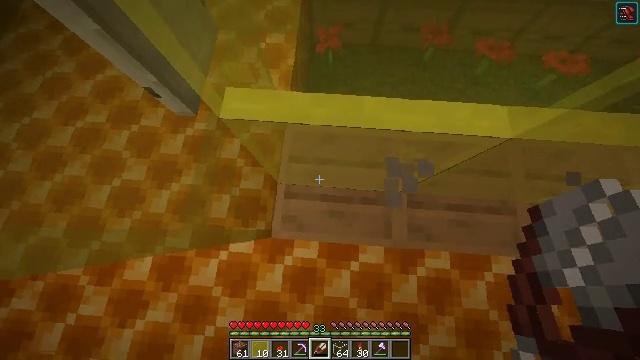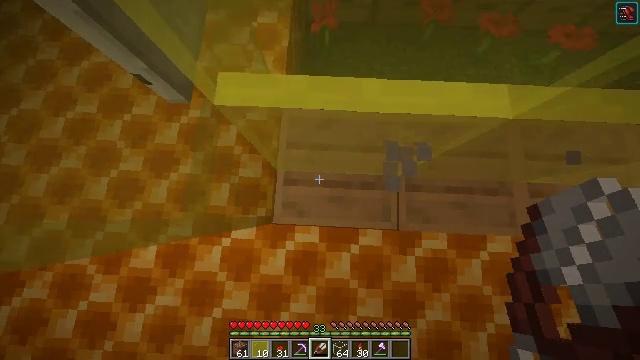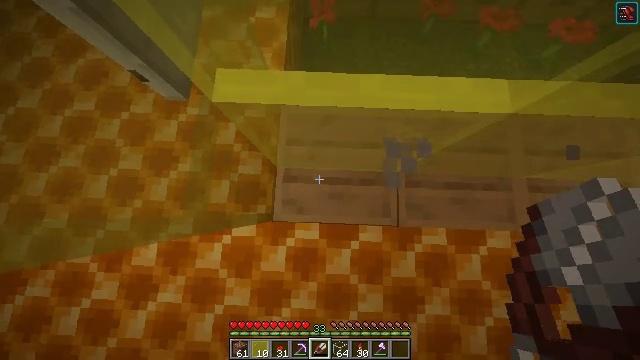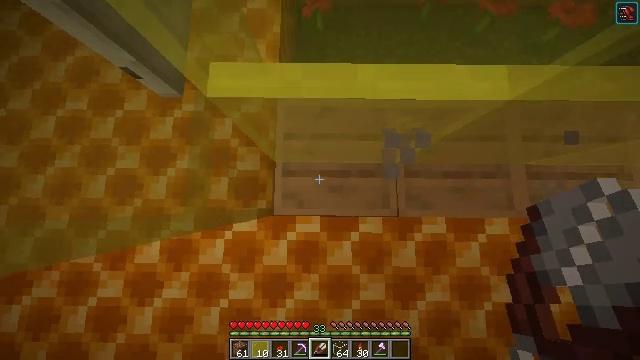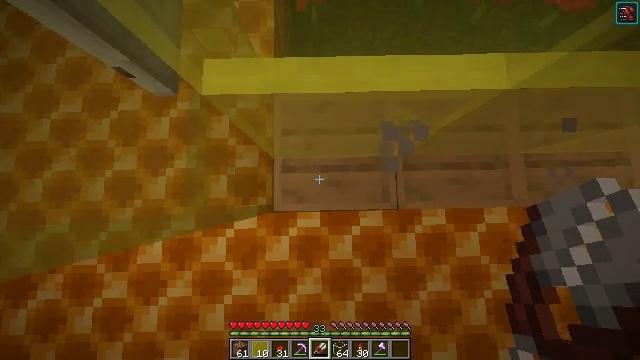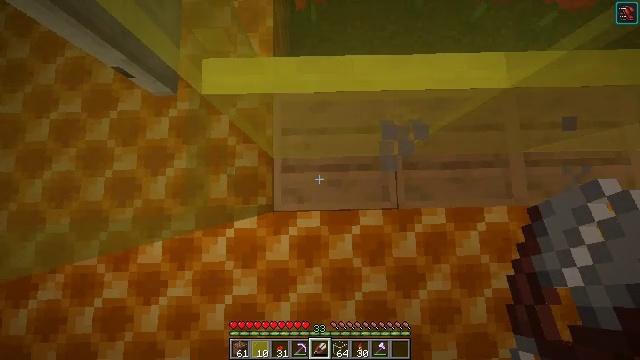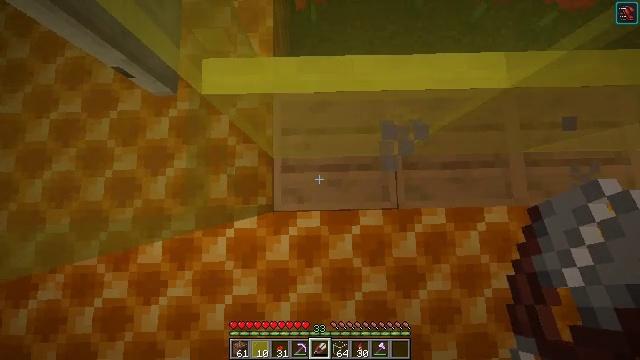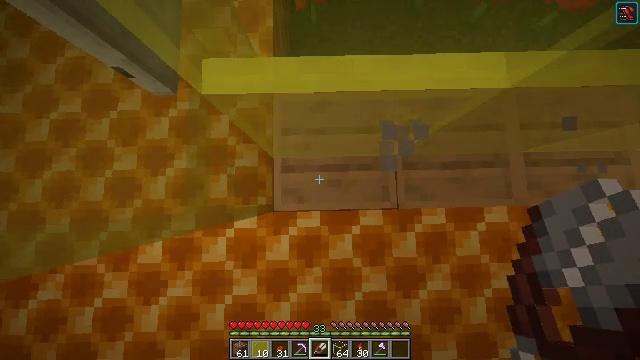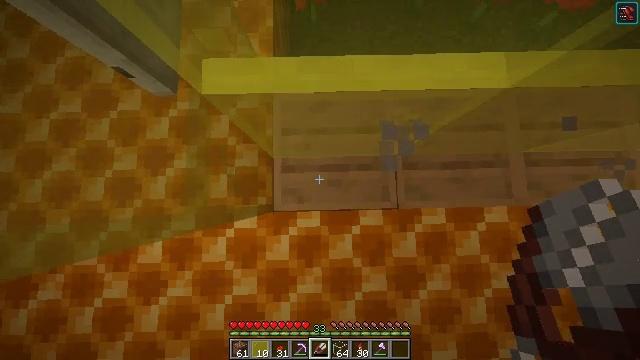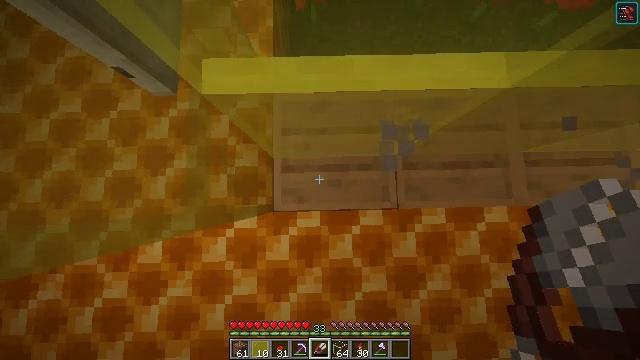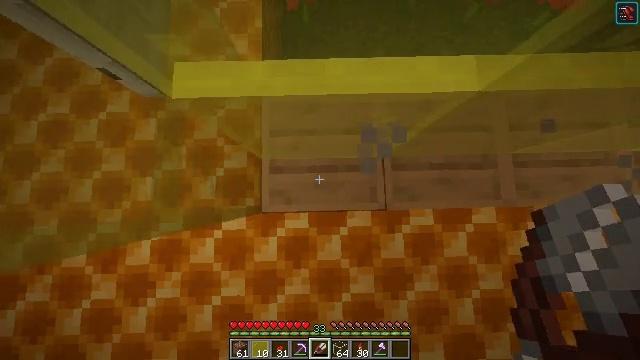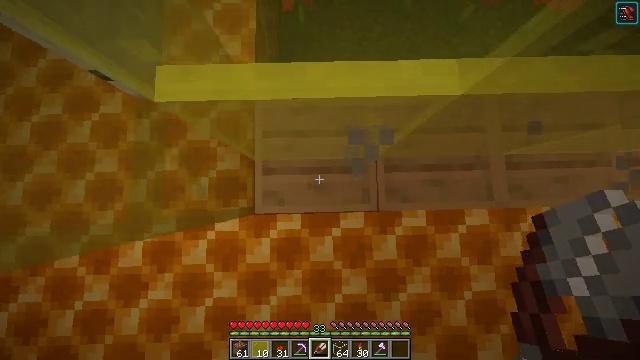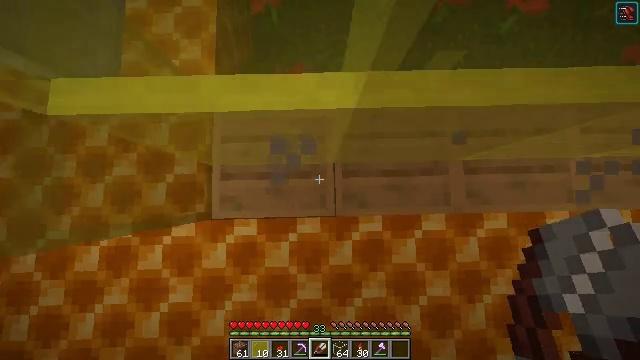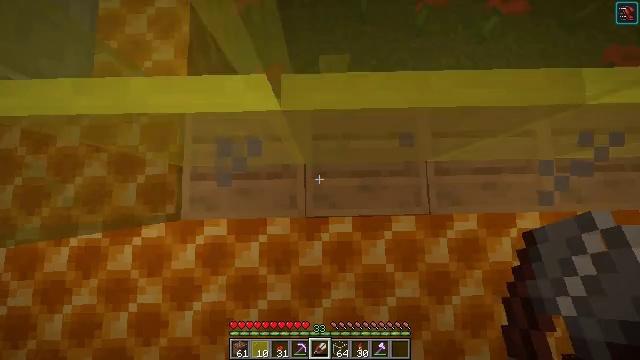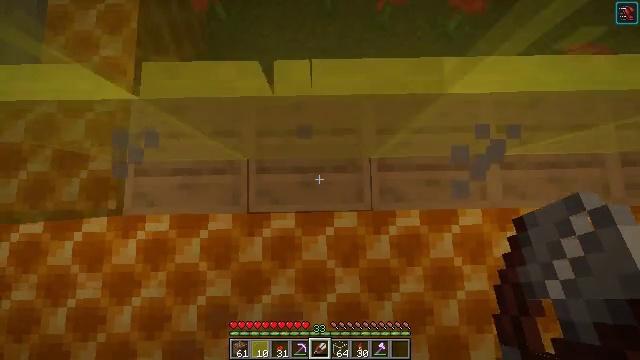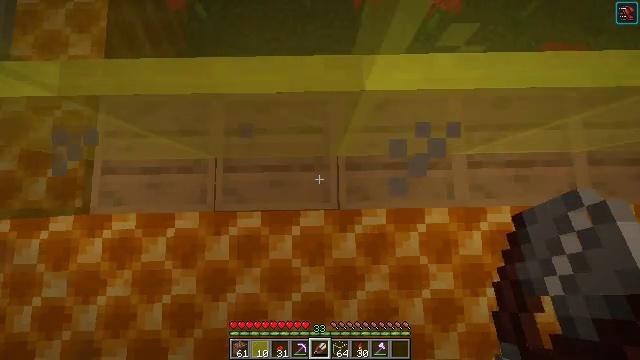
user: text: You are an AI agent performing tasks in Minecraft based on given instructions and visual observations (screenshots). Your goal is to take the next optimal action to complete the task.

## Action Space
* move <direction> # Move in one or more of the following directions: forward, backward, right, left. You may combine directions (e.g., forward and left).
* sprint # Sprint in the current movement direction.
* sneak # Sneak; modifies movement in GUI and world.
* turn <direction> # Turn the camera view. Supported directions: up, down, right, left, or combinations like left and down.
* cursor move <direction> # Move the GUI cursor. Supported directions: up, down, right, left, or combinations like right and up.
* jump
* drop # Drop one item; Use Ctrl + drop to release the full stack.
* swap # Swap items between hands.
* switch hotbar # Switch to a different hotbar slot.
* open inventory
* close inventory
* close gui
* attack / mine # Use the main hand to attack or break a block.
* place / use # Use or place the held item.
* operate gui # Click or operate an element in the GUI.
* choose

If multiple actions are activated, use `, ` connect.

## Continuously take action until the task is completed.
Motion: motion action
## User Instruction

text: Combine 4 honeycombs to form a honeycomb block.
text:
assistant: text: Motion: turn right and down
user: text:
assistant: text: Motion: no_op
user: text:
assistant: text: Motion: turn right and down
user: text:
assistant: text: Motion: turn right and down
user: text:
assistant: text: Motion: use / place
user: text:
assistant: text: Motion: use / place
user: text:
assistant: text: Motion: use / place
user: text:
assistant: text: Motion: use / place
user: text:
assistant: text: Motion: use / place
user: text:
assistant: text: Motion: move right, use / place
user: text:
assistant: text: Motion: move right, use / place
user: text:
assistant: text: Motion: move right, use / place
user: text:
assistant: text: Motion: move right, use / place
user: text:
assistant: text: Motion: move right, use / place
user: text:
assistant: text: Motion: move right, use / place
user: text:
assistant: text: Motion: use / place
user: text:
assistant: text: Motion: use / place
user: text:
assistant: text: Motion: move right, use / place
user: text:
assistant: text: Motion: move right, use / place
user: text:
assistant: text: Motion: move right, use / place
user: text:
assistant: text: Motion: move right, use / place
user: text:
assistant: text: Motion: move right, use / place
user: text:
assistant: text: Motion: use / place
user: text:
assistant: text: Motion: use / place
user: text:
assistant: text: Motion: use / place
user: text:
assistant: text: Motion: use / place
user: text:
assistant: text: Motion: use / place
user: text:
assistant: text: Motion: use / place
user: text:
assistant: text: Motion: use / place
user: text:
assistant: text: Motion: use / place